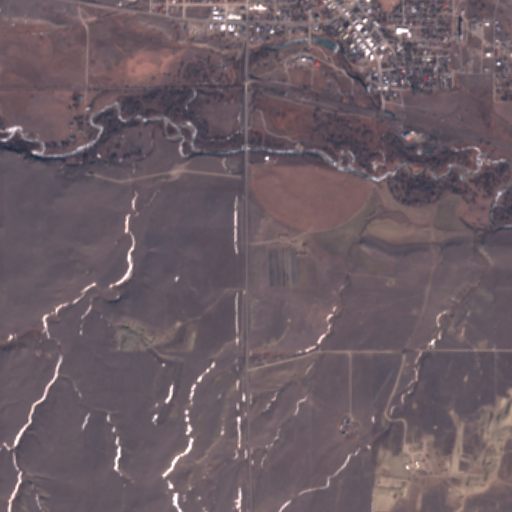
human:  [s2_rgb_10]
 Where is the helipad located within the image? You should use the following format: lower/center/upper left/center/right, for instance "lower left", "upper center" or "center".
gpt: The helipad is located in the upper center of the image.
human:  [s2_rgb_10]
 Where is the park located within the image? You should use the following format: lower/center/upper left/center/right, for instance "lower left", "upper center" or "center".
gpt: The park is located in the upper right of the image.
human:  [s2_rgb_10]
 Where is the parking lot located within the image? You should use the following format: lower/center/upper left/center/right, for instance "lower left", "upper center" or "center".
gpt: The parking lot is located in the upper of the image.
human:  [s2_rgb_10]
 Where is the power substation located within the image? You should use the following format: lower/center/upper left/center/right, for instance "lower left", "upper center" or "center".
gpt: The power substation is located in the upper right of the image.
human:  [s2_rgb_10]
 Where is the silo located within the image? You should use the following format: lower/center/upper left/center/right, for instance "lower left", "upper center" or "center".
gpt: The silo is located in the upper right of the image.
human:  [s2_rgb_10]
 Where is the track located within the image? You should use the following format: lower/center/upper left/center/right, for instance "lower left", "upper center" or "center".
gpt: The track is located in the upper center of the image.
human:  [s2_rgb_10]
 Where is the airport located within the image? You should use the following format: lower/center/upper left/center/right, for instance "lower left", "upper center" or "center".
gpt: There is no airport in the image.